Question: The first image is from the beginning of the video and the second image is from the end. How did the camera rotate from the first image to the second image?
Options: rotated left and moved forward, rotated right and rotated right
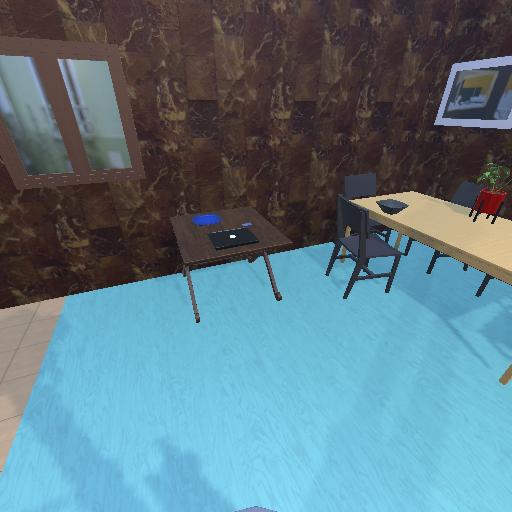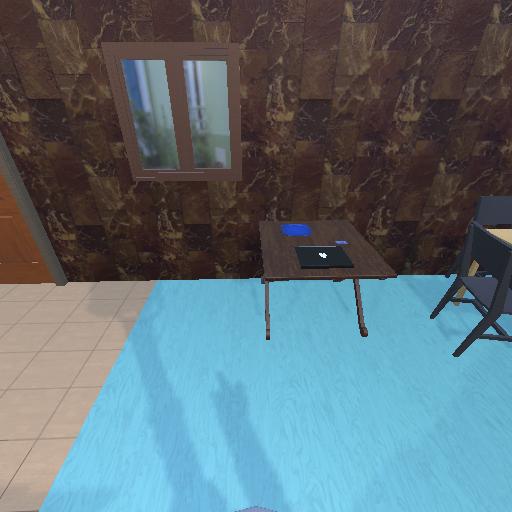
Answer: rotated left and moved forward